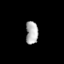
Tissue: prostate
Cell type: T cells
Senescence score: 0.3441
Nuclear area (px): 271
Mean DAPI intensity: 179.277